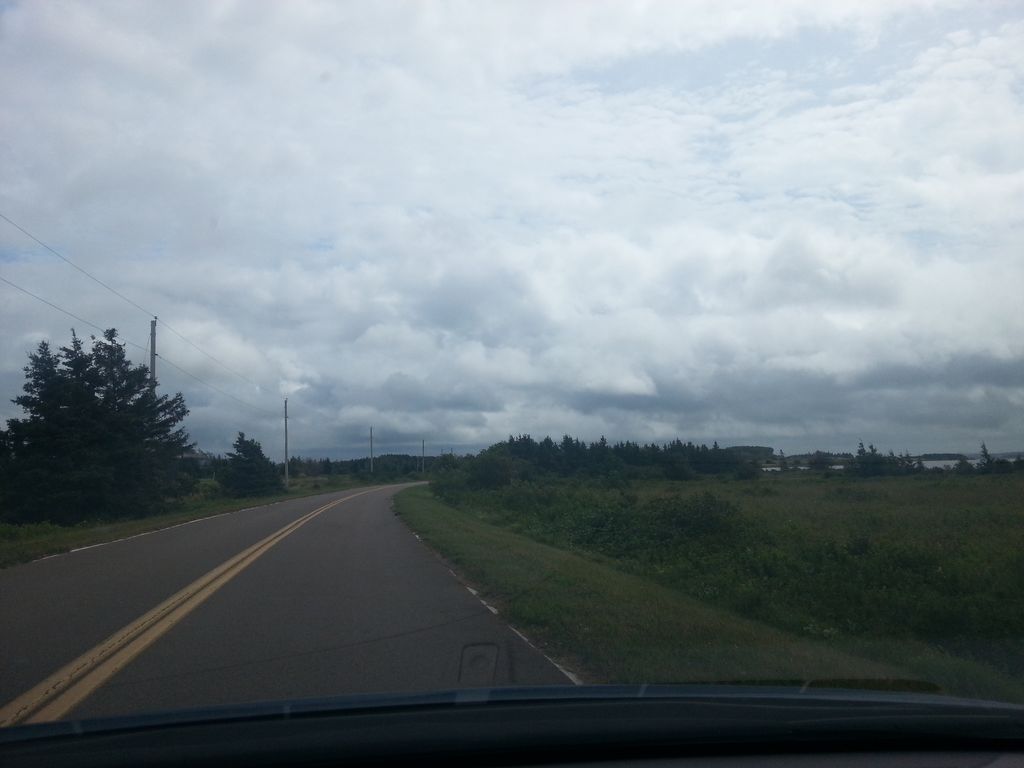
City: charlottetown